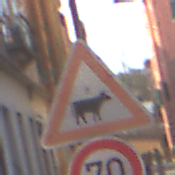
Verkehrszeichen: ViehtriebLinks
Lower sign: Geschwindigkeit70
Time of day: Midday
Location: Outdoor (Urban)
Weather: Clear
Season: NotSpecified
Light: Natural